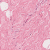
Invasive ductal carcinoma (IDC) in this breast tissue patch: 0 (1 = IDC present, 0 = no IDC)